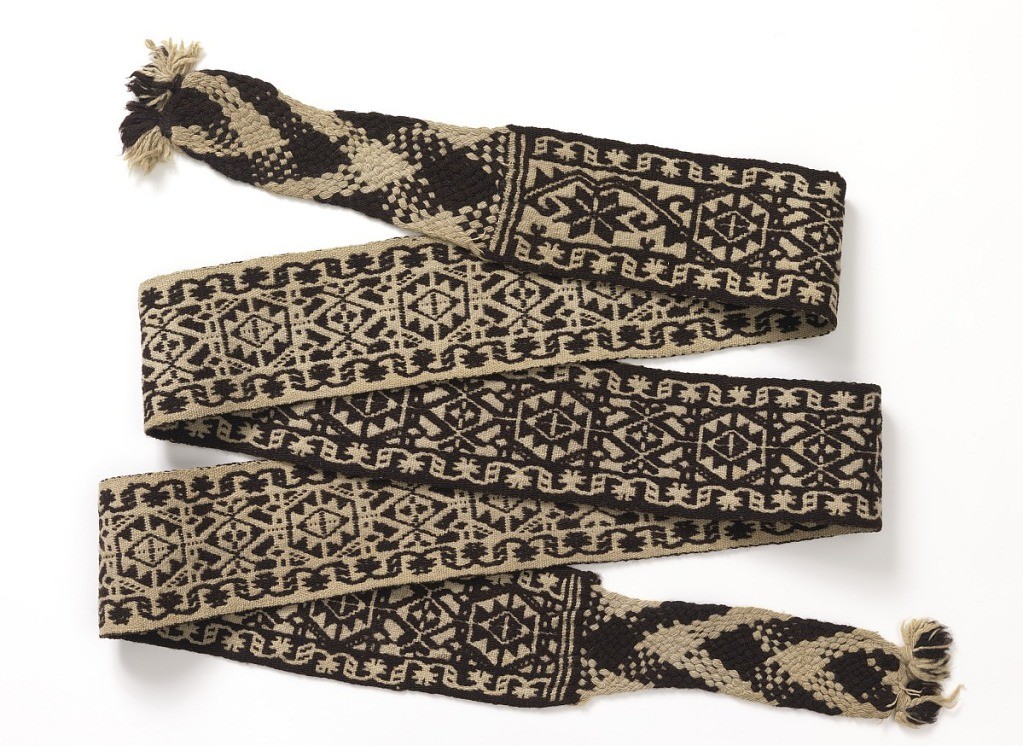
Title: Belt
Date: probably 19th century
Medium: wool Technique: double cloth
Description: Belt with geometrical motifs in a star pattern, center motifs brown. Warp ends are braided.